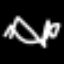
Label: squiggle